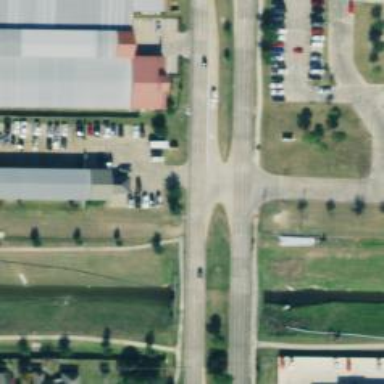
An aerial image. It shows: Secondary link road.